Interaction volume radius: 10 \u00c5
Interaction volume height: 30 \u00c5
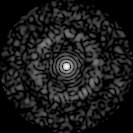
Disorder parameter: 0.8396